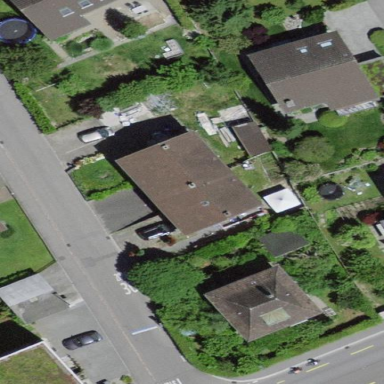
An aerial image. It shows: Terrace building with gabled roof made of roof tiles.